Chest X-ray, AP view. Patient: 45 years old, sex M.
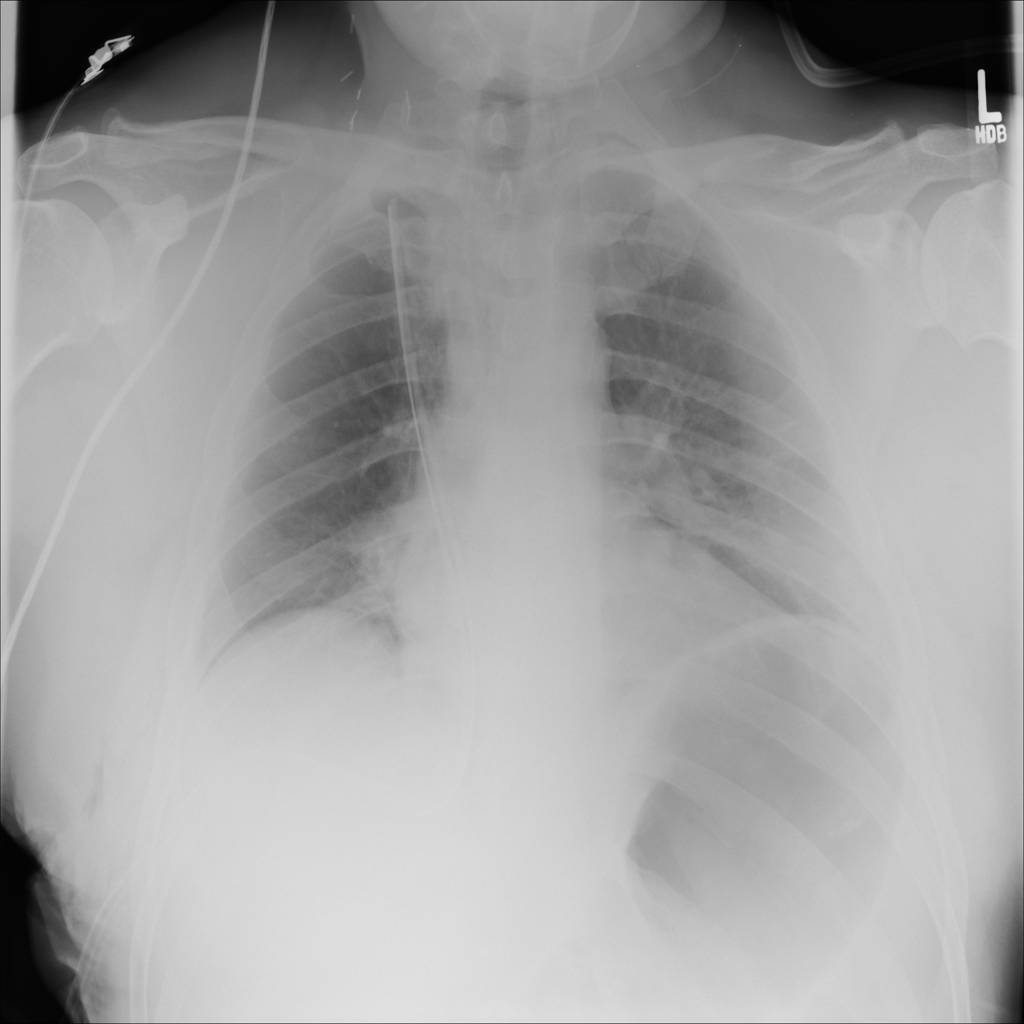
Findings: No Finding